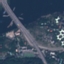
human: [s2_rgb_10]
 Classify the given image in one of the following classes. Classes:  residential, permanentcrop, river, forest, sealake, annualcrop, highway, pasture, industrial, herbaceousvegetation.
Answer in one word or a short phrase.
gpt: Highway